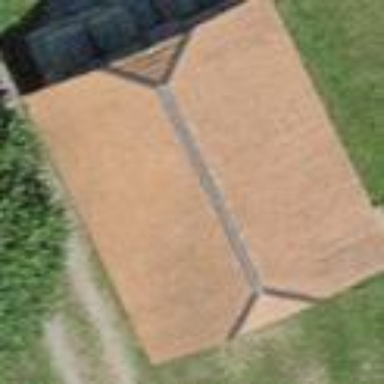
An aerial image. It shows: Rural barn.